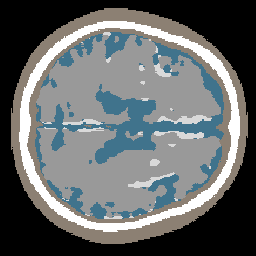
Label: no_lesion